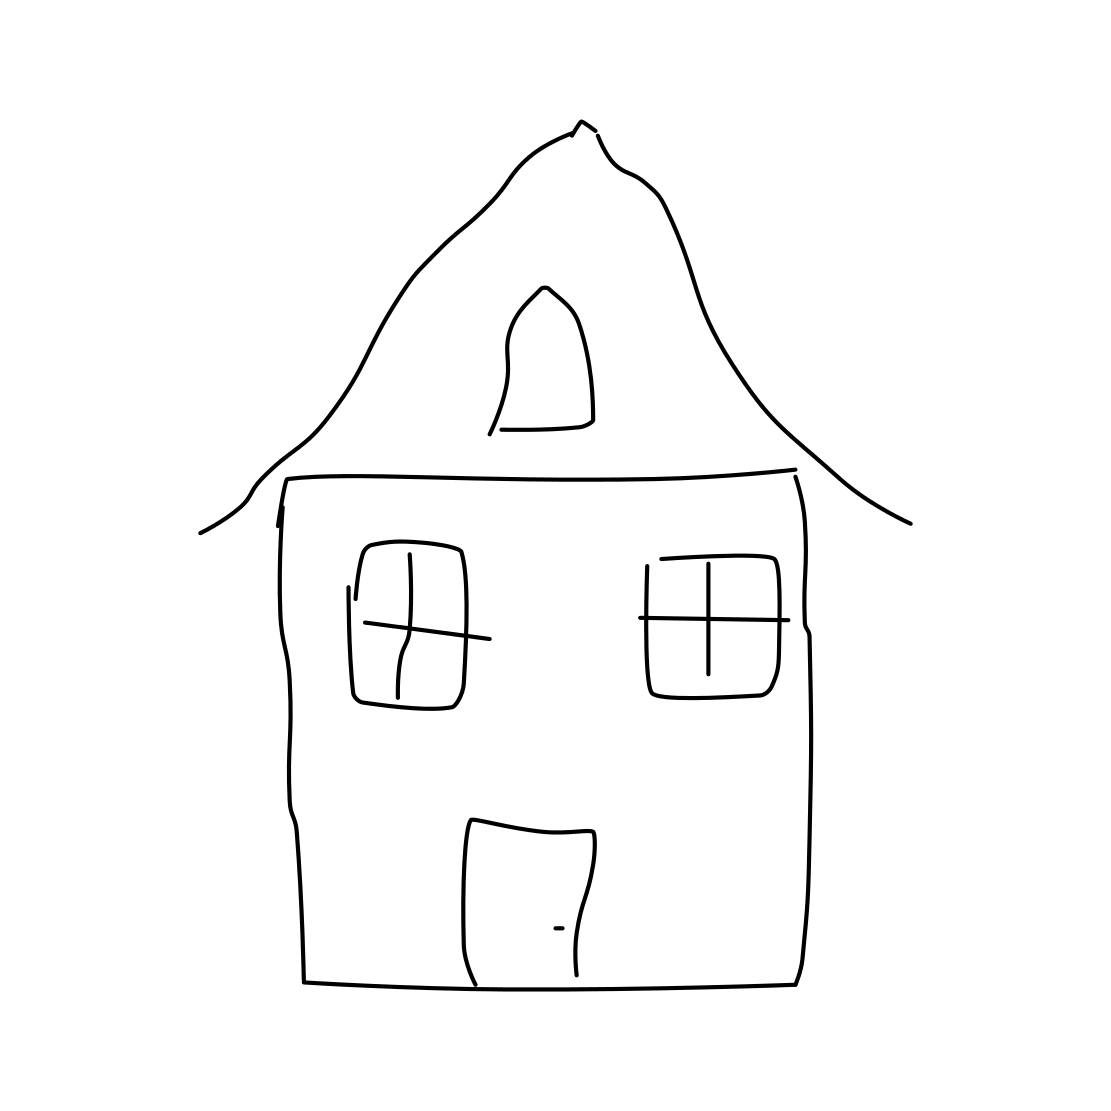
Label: house